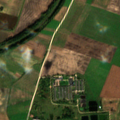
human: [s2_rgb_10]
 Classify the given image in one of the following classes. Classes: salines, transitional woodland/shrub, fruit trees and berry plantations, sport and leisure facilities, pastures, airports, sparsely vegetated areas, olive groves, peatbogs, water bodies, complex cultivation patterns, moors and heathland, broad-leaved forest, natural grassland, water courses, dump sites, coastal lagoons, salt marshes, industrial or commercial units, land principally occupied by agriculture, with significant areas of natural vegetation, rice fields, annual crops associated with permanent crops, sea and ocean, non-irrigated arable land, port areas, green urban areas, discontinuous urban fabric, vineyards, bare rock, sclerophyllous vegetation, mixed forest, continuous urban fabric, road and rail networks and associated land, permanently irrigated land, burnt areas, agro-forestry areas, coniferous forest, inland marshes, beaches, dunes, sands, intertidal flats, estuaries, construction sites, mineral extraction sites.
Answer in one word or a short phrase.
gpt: industrial or commercial units, non-irrigated arable land